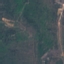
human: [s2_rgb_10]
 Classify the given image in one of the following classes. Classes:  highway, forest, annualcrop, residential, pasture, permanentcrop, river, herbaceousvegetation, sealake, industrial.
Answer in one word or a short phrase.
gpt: HerbaceousVegetation